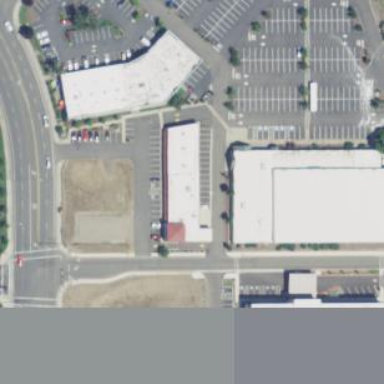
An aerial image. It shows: Commercial building.